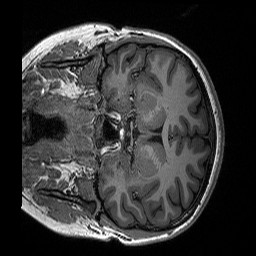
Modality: T1w
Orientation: coronal
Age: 19
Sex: female
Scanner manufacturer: siemens
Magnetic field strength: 3 T
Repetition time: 2.3 s
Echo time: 0.00298 s